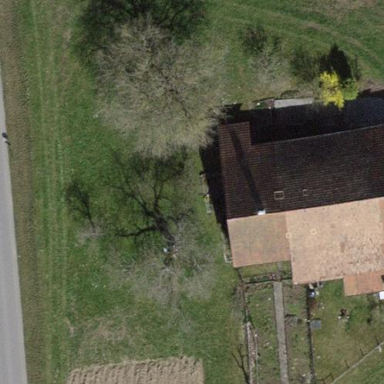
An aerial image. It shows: Building with tiled roof.